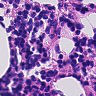
Metastatic tissue present: no